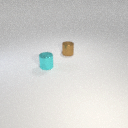
small cyan metal cylinder to the left of small brown metal cylinder